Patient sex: F
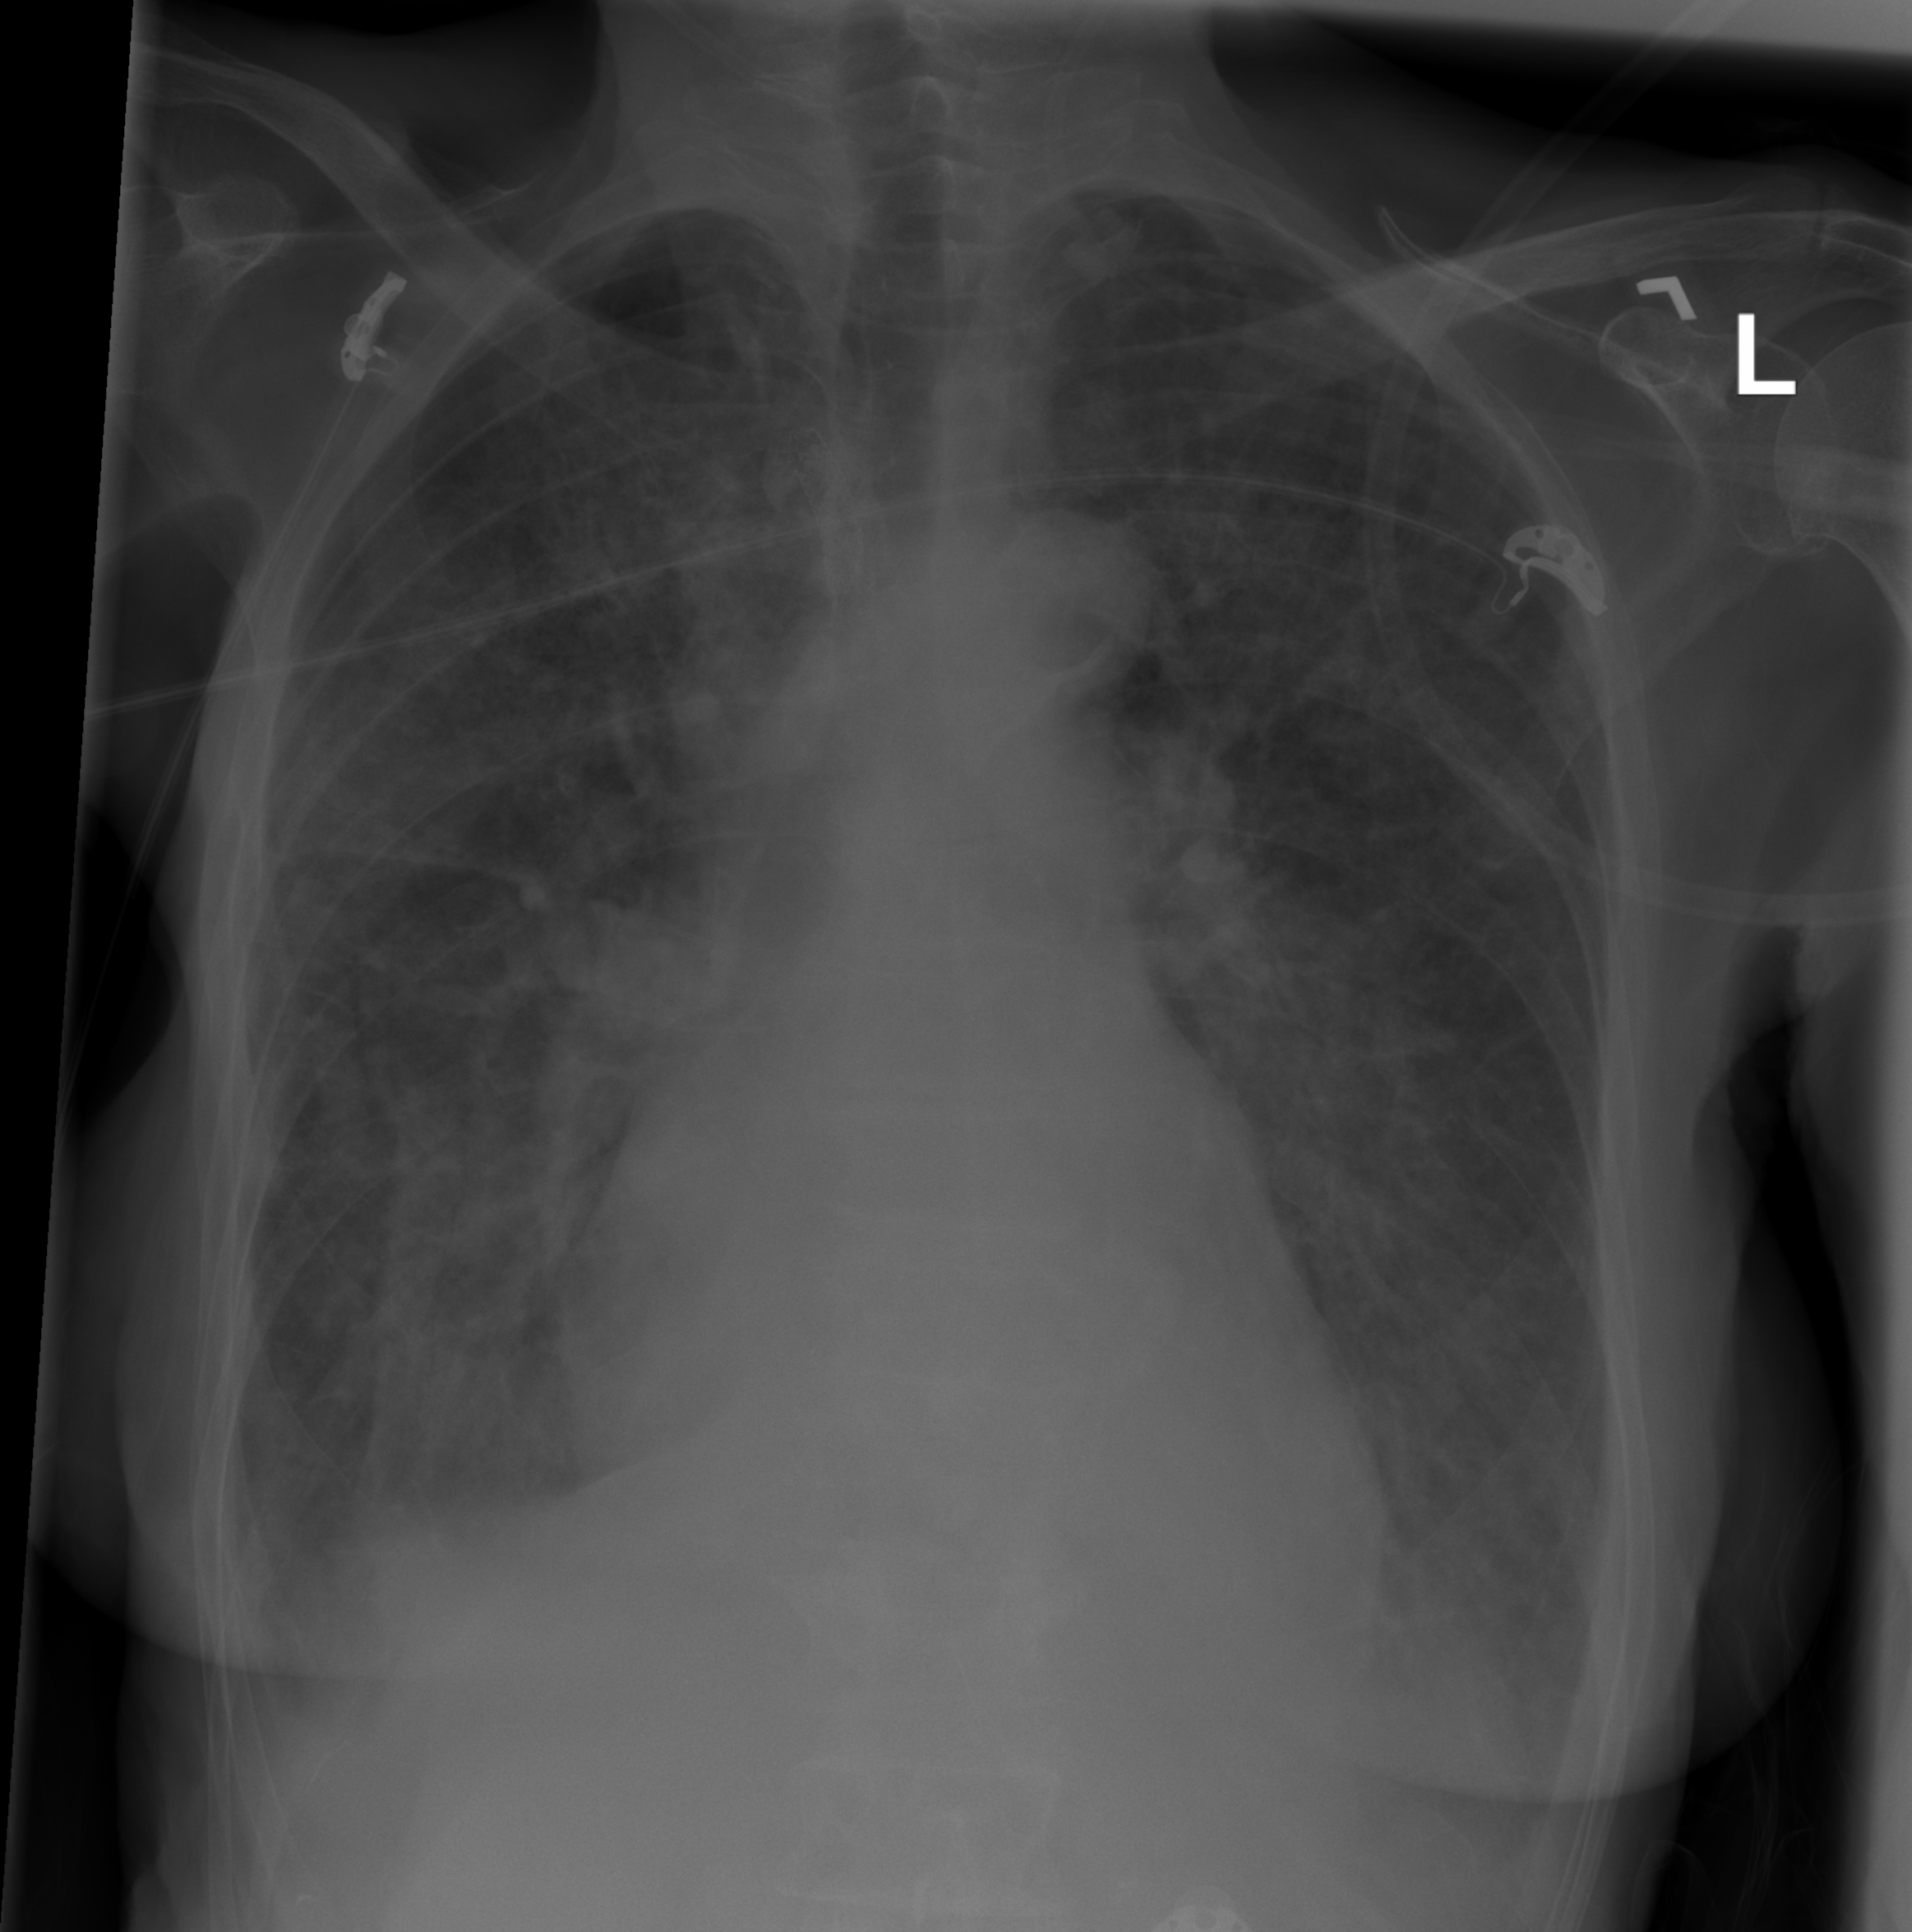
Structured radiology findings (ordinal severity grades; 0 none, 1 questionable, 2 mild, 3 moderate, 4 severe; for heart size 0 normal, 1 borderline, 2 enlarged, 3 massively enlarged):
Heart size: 2
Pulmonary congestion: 2
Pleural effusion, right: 2
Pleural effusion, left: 2
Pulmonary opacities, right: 3
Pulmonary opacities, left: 3
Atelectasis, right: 2
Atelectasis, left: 0